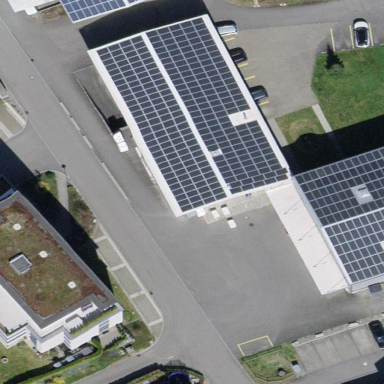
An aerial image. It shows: Solar power generator using photovoltaic panels.